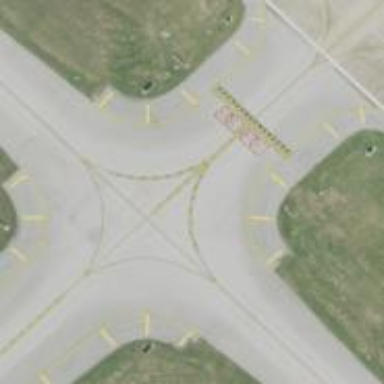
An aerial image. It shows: Image of taxiway at airport.